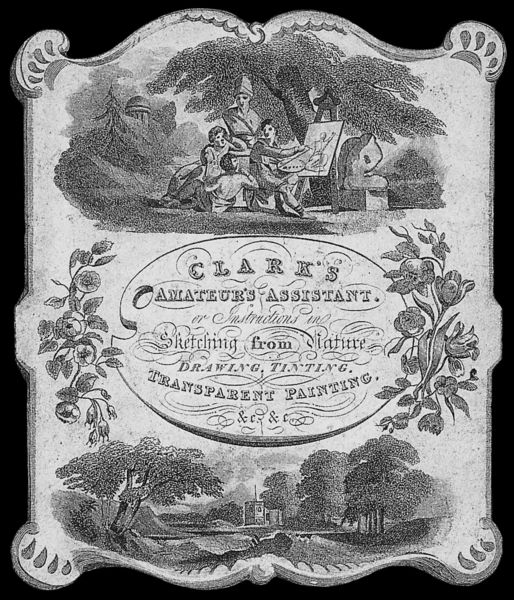
Titel: The Amateur’s Assistant
Künstler: John Heaviside Clark
Institution: Santa Monica, Getty Center, Resource Collections
Schlagwörter: baum, blätter, gruppe, mann, weiß, bäume, frauen, landschaft, menschen, blumen, frau, grau, schwarz, zeichen, park, bild, natur, kirche, pflanzen, kinder, früchte, schrift, papier, lehrer, grafik, kuppel, tafel, inschrift, floral, maler, staffelei, stich, titel, text, titelblatt, worte, kachel, palette, pinsel, buchseite, zeichnen, schloß, tempel, zeichenblock, etikett, zeichenschule, gruppe von freiluftmalern, amateurs, clarks, assistant